Question: I want to save my Resharper settings in the cloud so I can use the same settings on 2 computers. So I created a new Settings Layer in Resharper (with the cloud file). But when I press "Save" in Resharper Options the settings are not saved to the file. Instead the settings are saved to "This Computer" Layer (but not to the custom layers below it!). I have to use "Save To" and save explicitely to the layer. If I forget "Save To" it can have unintended consequences when using the file with the cloud - so I would like to change that.
Is there a way to make "Save" also save to the file of the custom layer?

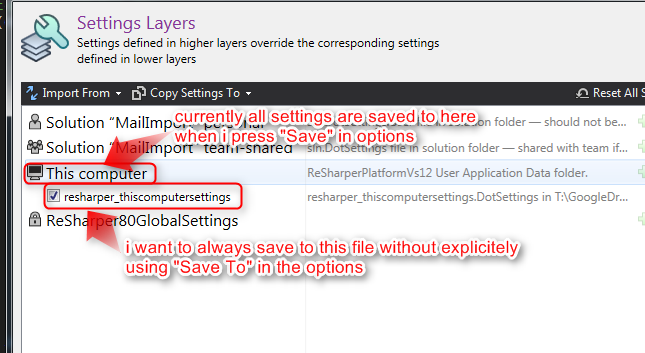
Answer: You can't change the logic for how ReSharper saves its settings - they get written out based on priority, and it looks like the default layer takes precedence over a custom layer attached to the default layer (you can <URL>.
You can <URL>.
Alternatively, you can use the <URL> plugin, which will synchronise the default layer via DropBox.